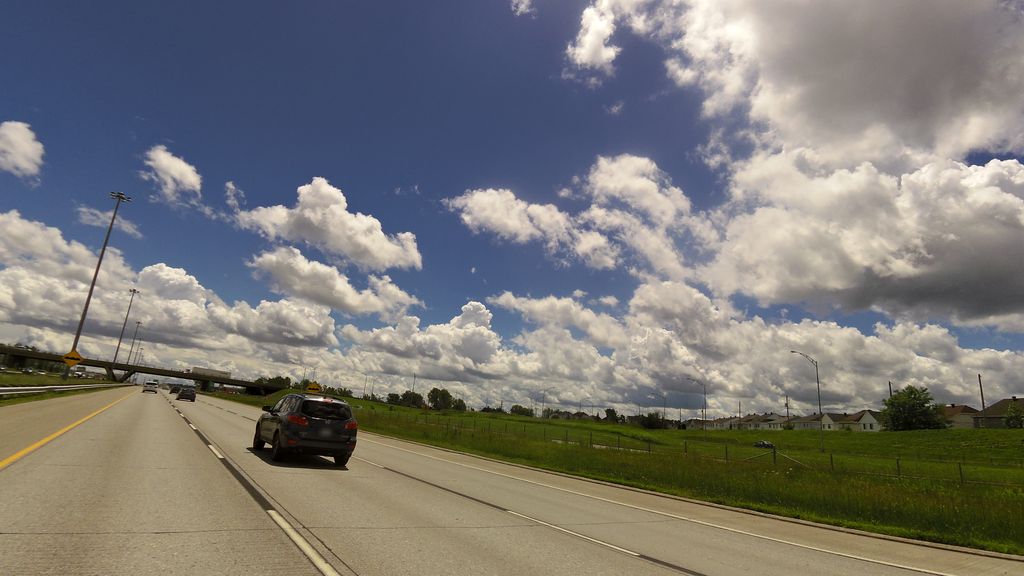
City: montreal